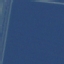
Land use / land cover: SeaLake